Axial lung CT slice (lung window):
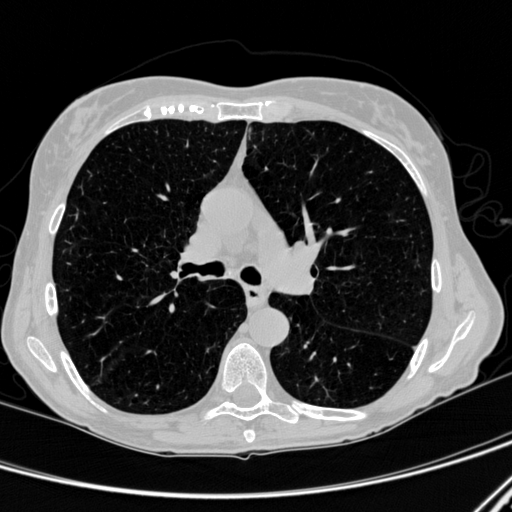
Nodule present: no